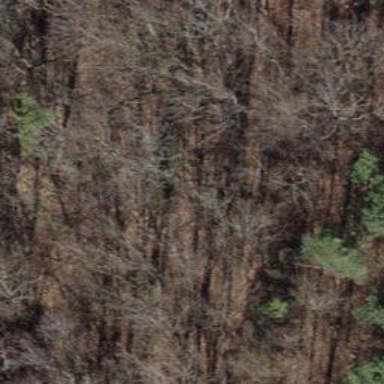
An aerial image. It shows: Deciduous broadleaved tree.